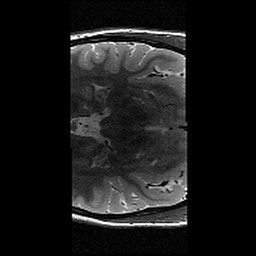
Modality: T2w
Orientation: axial
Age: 13
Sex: female
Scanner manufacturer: siemens
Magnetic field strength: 3 T
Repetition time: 9.23 s
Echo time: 0.067 s